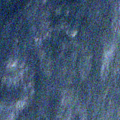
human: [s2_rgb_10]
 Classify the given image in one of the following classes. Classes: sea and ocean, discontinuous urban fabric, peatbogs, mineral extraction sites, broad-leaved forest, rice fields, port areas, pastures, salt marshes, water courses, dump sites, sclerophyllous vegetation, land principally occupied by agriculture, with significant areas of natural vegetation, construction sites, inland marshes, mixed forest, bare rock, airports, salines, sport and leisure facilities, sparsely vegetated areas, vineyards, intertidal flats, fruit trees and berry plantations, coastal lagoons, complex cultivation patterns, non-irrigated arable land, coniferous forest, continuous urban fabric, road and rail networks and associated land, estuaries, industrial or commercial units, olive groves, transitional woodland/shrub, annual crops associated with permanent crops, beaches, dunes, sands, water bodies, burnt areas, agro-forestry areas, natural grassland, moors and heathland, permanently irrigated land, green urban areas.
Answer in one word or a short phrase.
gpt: water bodies